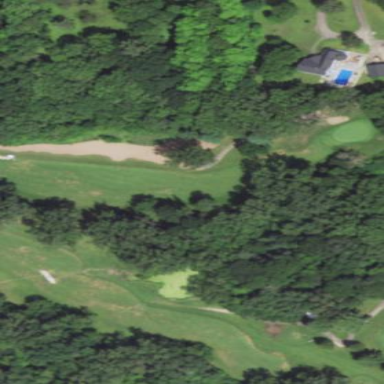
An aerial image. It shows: Rough grassy area used for golf.